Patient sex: M
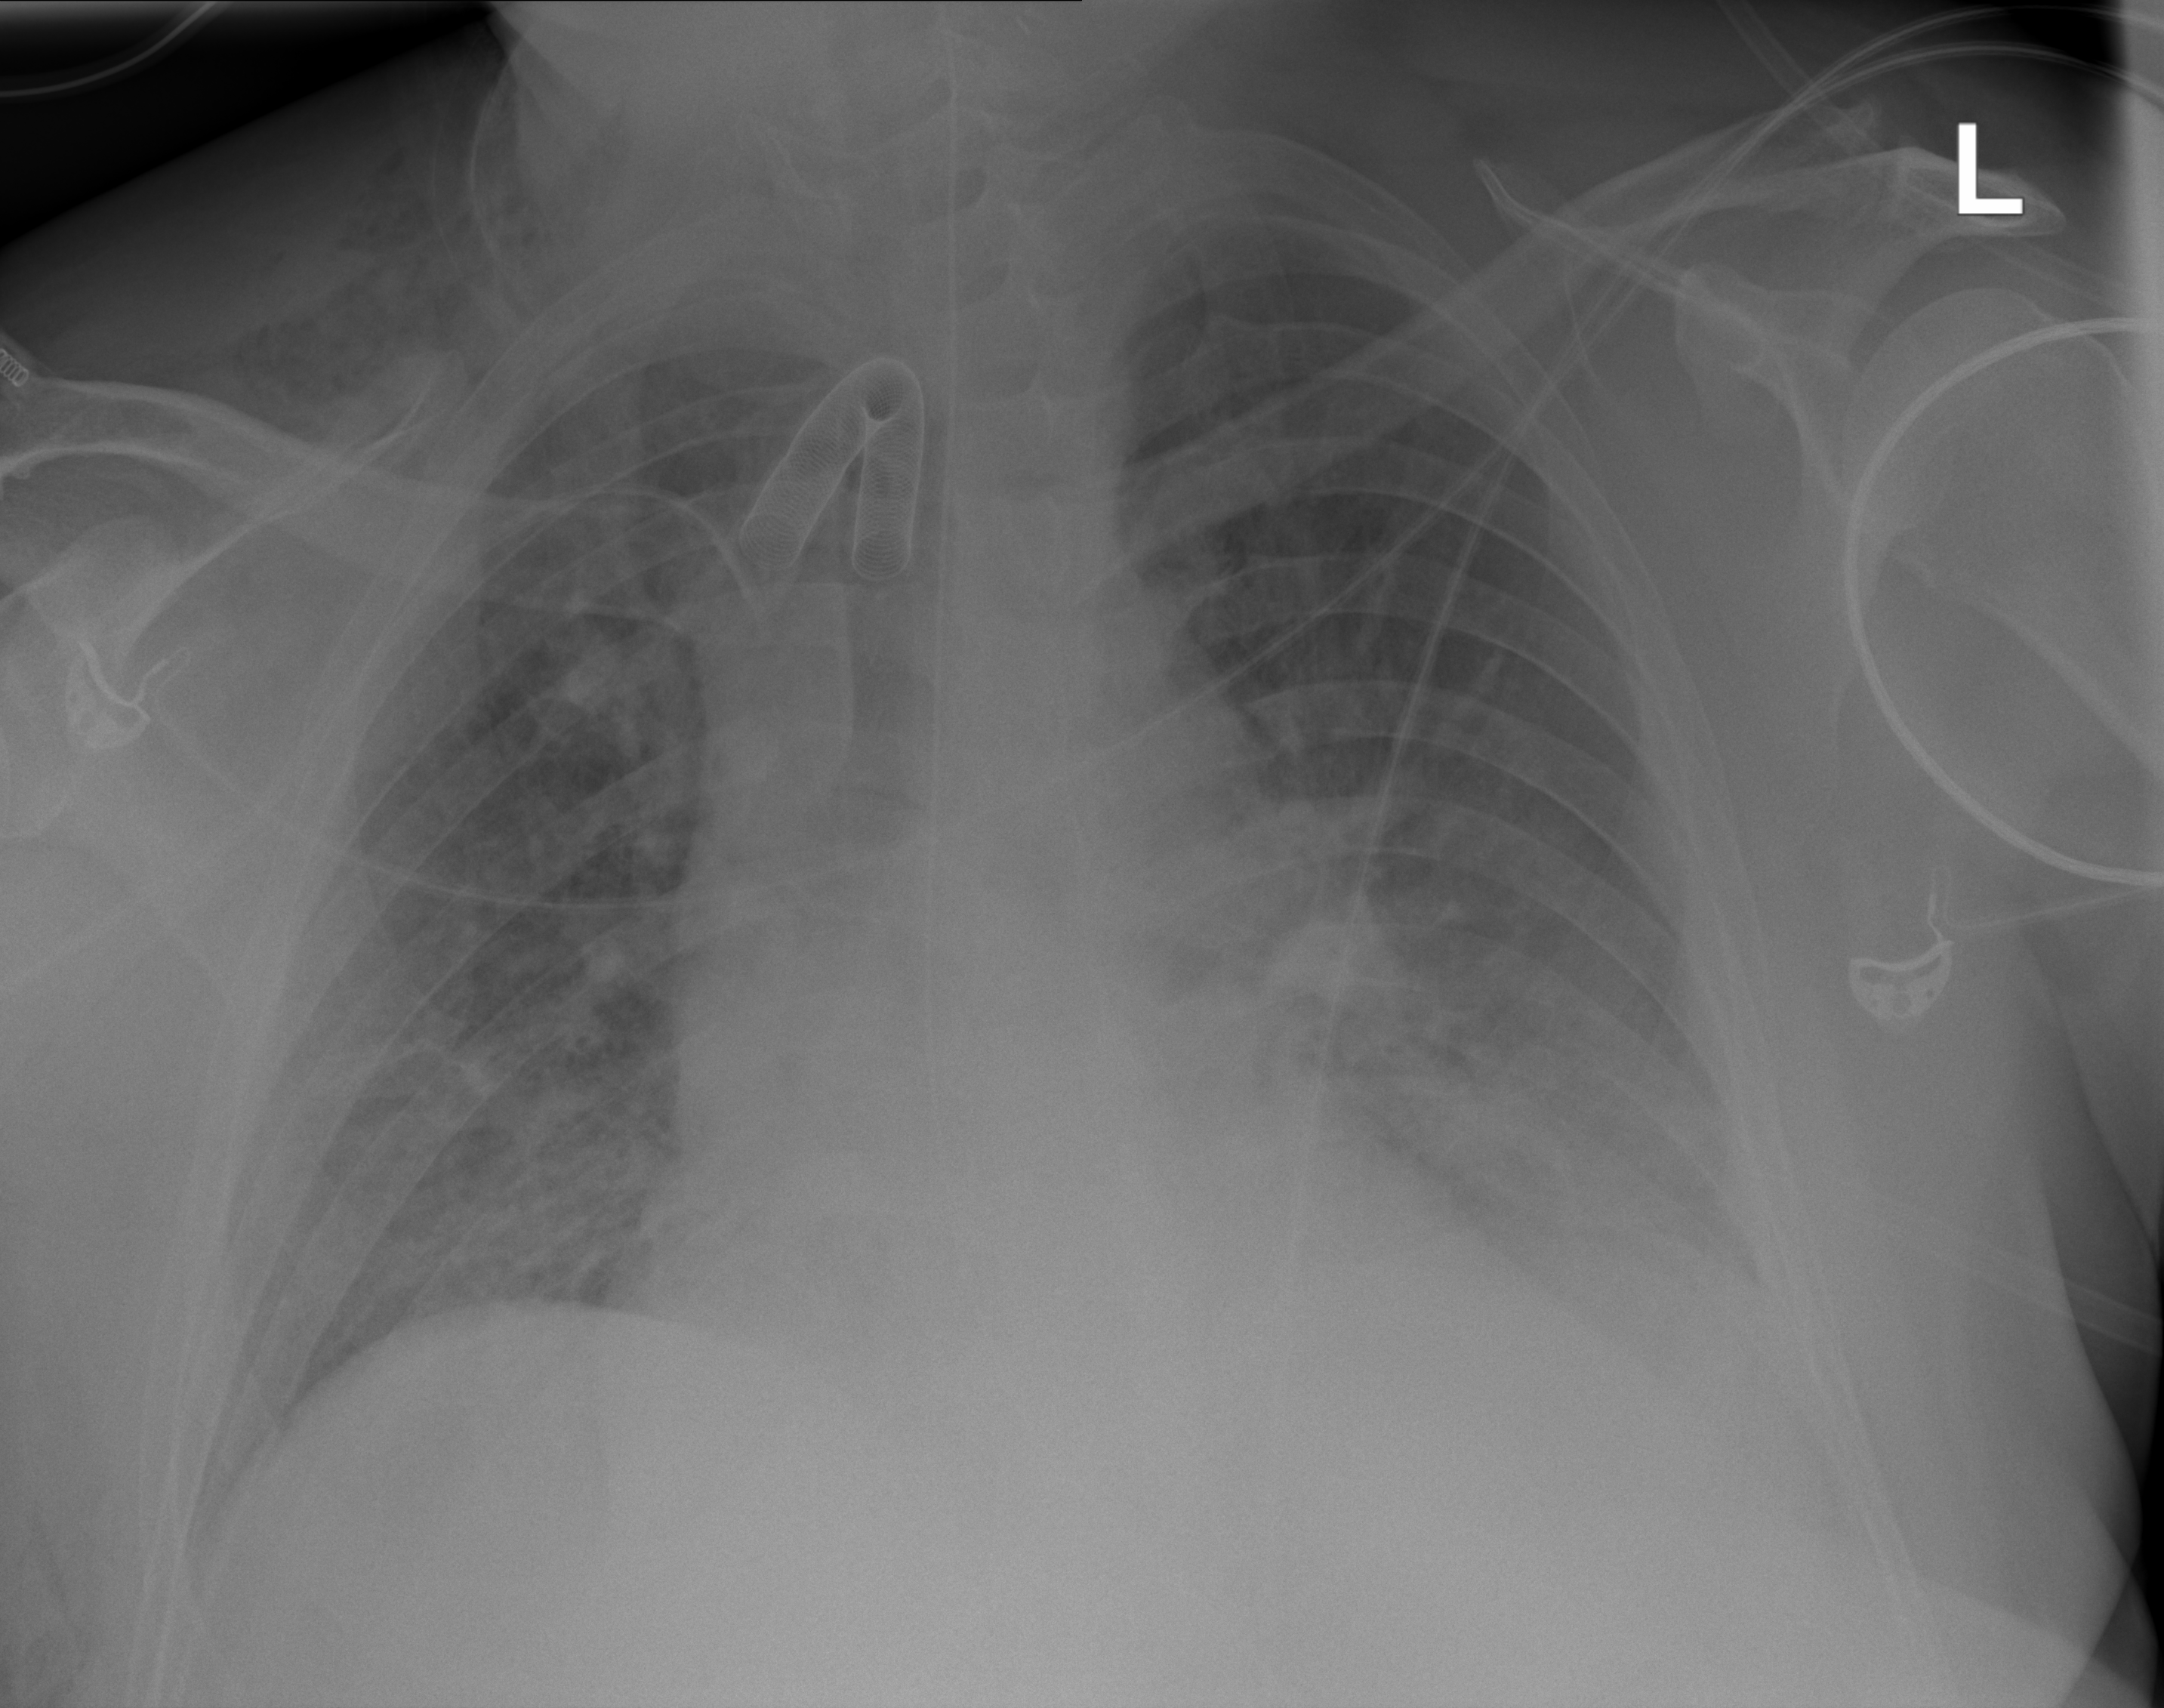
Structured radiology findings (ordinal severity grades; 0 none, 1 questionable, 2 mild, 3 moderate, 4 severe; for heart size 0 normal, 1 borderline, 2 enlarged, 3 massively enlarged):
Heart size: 1
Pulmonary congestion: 3
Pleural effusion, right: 2
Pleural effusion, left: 2
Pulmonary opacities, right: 2
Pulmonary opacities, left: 2
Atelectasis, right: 2
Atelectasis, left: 2